【题型】选择题　【知识点】平面几何　【难度】medium
如图，在 $\triangle ABC$ 中，$M$ 是 $AC$ 的中点，$P, Q$ 为 $BC$ 边上的点，且 $BP=PQ=CQ$，$BM$ 与 $AP, AQ$ 分别交于 $D, E$ 点，则 $BD:DE:EM$ 等于

A. 3:2:1 \quad
B. 4:2:1 \quad
C. 5:3:2 \quad
D. 5:2:1
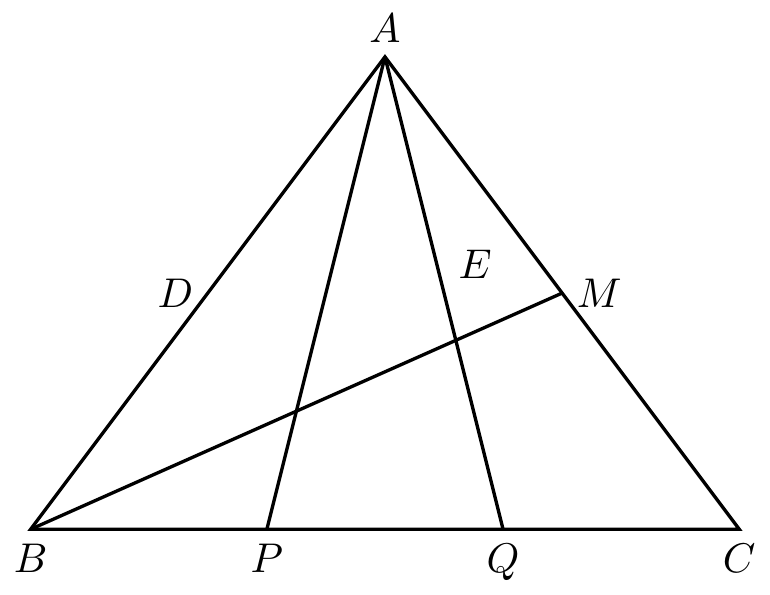
【解答】
过 A 作 $AF \parallel BC$ 交 $BM$ 延长线于 $F$，设 $BC = 3a$,

则 $BP = PQ = QC = a$；

$\because AM = CM$，$AF \parallel BC$，

$\therefore \dfrac{AF}{BC} = \dfrac{AM}{CM} = 1$，

$\therefore AF = BC = 3a$，

$\because AF \parallel BP$，

$\therefore \dfrac{BD}{DF} = \dfrac{BP}{AF} = \dfrac{a}{3a} = \dfrac{1}{3}$，

$\therefore BD = \dfrac{DF}{3} = \dfrac{BF}{4}$，

$\because AF \parallel BQ$，

$\therefore \dfrac{BE}{EF} = \dfrac{BQ}{AF} = \dfrac{2a}{3a} = \dfrac{2}{3}$，

$\therefore BE = \dfrac{2EF}{3}$，即 $BE = \dfrac{2BF}{5}$，

$\because AF \parallel BC$，

$\therefore \dfrac{BM}{MF} = \dfrac{BC}{AF} = \dfrac{3a}{3a} = 1$，

$\therefore BM = MF$，即 $BM = \dfrac{BF}{2}$，

$\therefore DE = BE - BD = \dfrac{2BF}{5} - \dfrac{BF}{4} = \dfrac{3BF}{20}$，$EM = BM - BE = \dfrac{BF}{2} - \dfrac{2BF}{5} = \dfrac{BF}{10}$，

$\therefore BD: DE: EM = \dfrac{BF}{4} : \dfrac{3BF}{20} : \dfrac{BF}{10} = 5:3:2$。

故选：C。
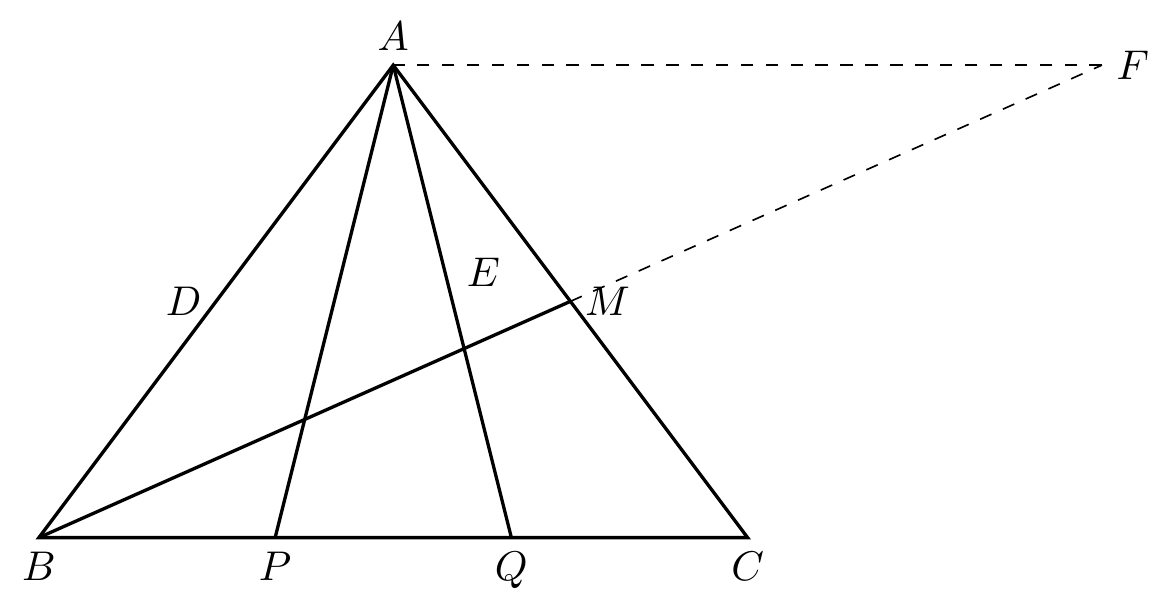